Question: I don't know if what am asking for is even possible in IE6, but here goes: I am working on a page layout and want to split the body into two container divs. I want to give the left div a fixed width of 200px; while making the right div elastic along the page's width. The right div's left border must be touching the left div's right border to make things clearer i made a diagram:

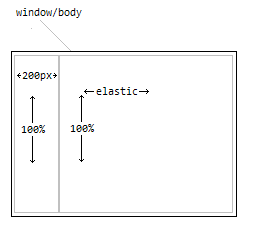
Answer: Example on jsfiddle: <URL>
HTML:
'''
<html>
<body>
<div id="col_1">
<p>column 1</p>
</div>
<div id="col_2">
<p>column 2</p>
</div>
</body>
</html>
'''
CSS:
'''
html, body {
height:100%;
margin:0;
padding:0;
background-color:#000000;
}
#col_1 {
height:100%;
position:absolute;
top:0px;
left:0px;
width:200px;
padding:10px;
background-color:#DBDBDB;
}
#col_2 {
height:100%;
margin-top:0px;
margin-right:0px;
margin-left:220px;
padding:10px;
background-color:#FFFFFF;
overflow:hidden;
}
'''
sourced from: <URL>
hope that helps :)